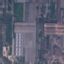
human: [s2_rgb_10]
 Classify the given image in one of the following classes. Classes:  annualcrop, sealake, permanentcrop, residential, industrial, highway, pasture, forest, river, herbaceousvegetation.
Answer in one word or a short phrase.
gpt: Industrial